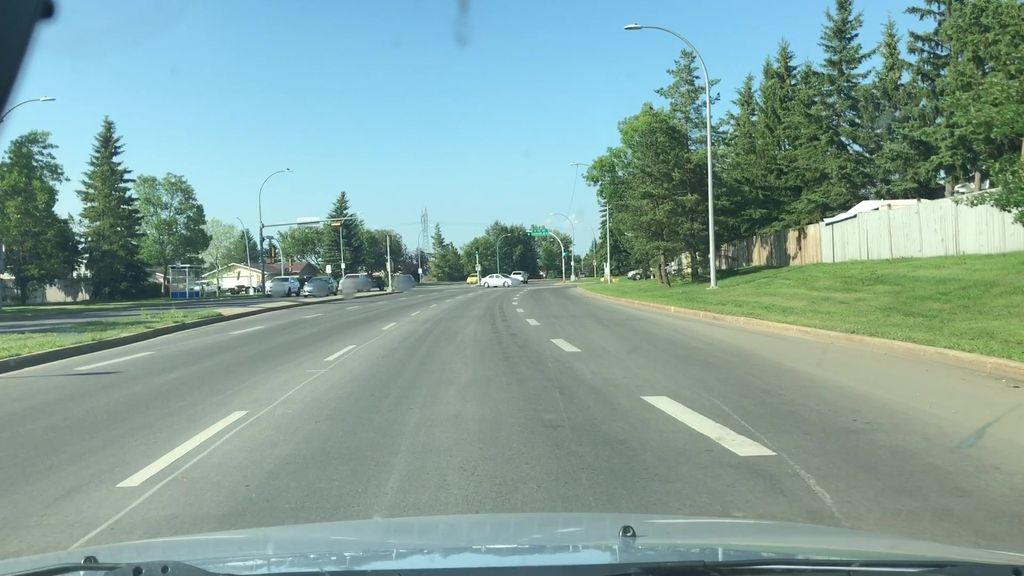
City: edmonton